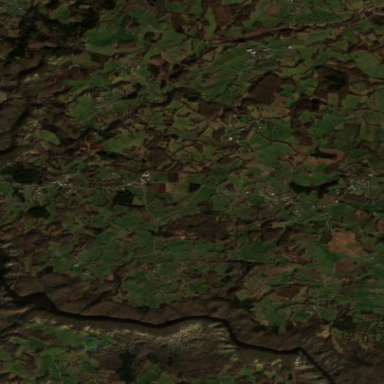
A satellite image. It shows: Evergreen needle-leaved woodland.